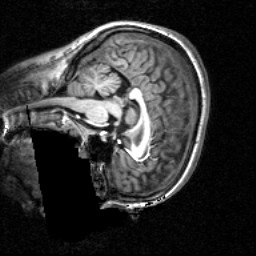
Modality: T1w
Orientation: sagittal
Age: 27
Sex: female